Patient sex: M
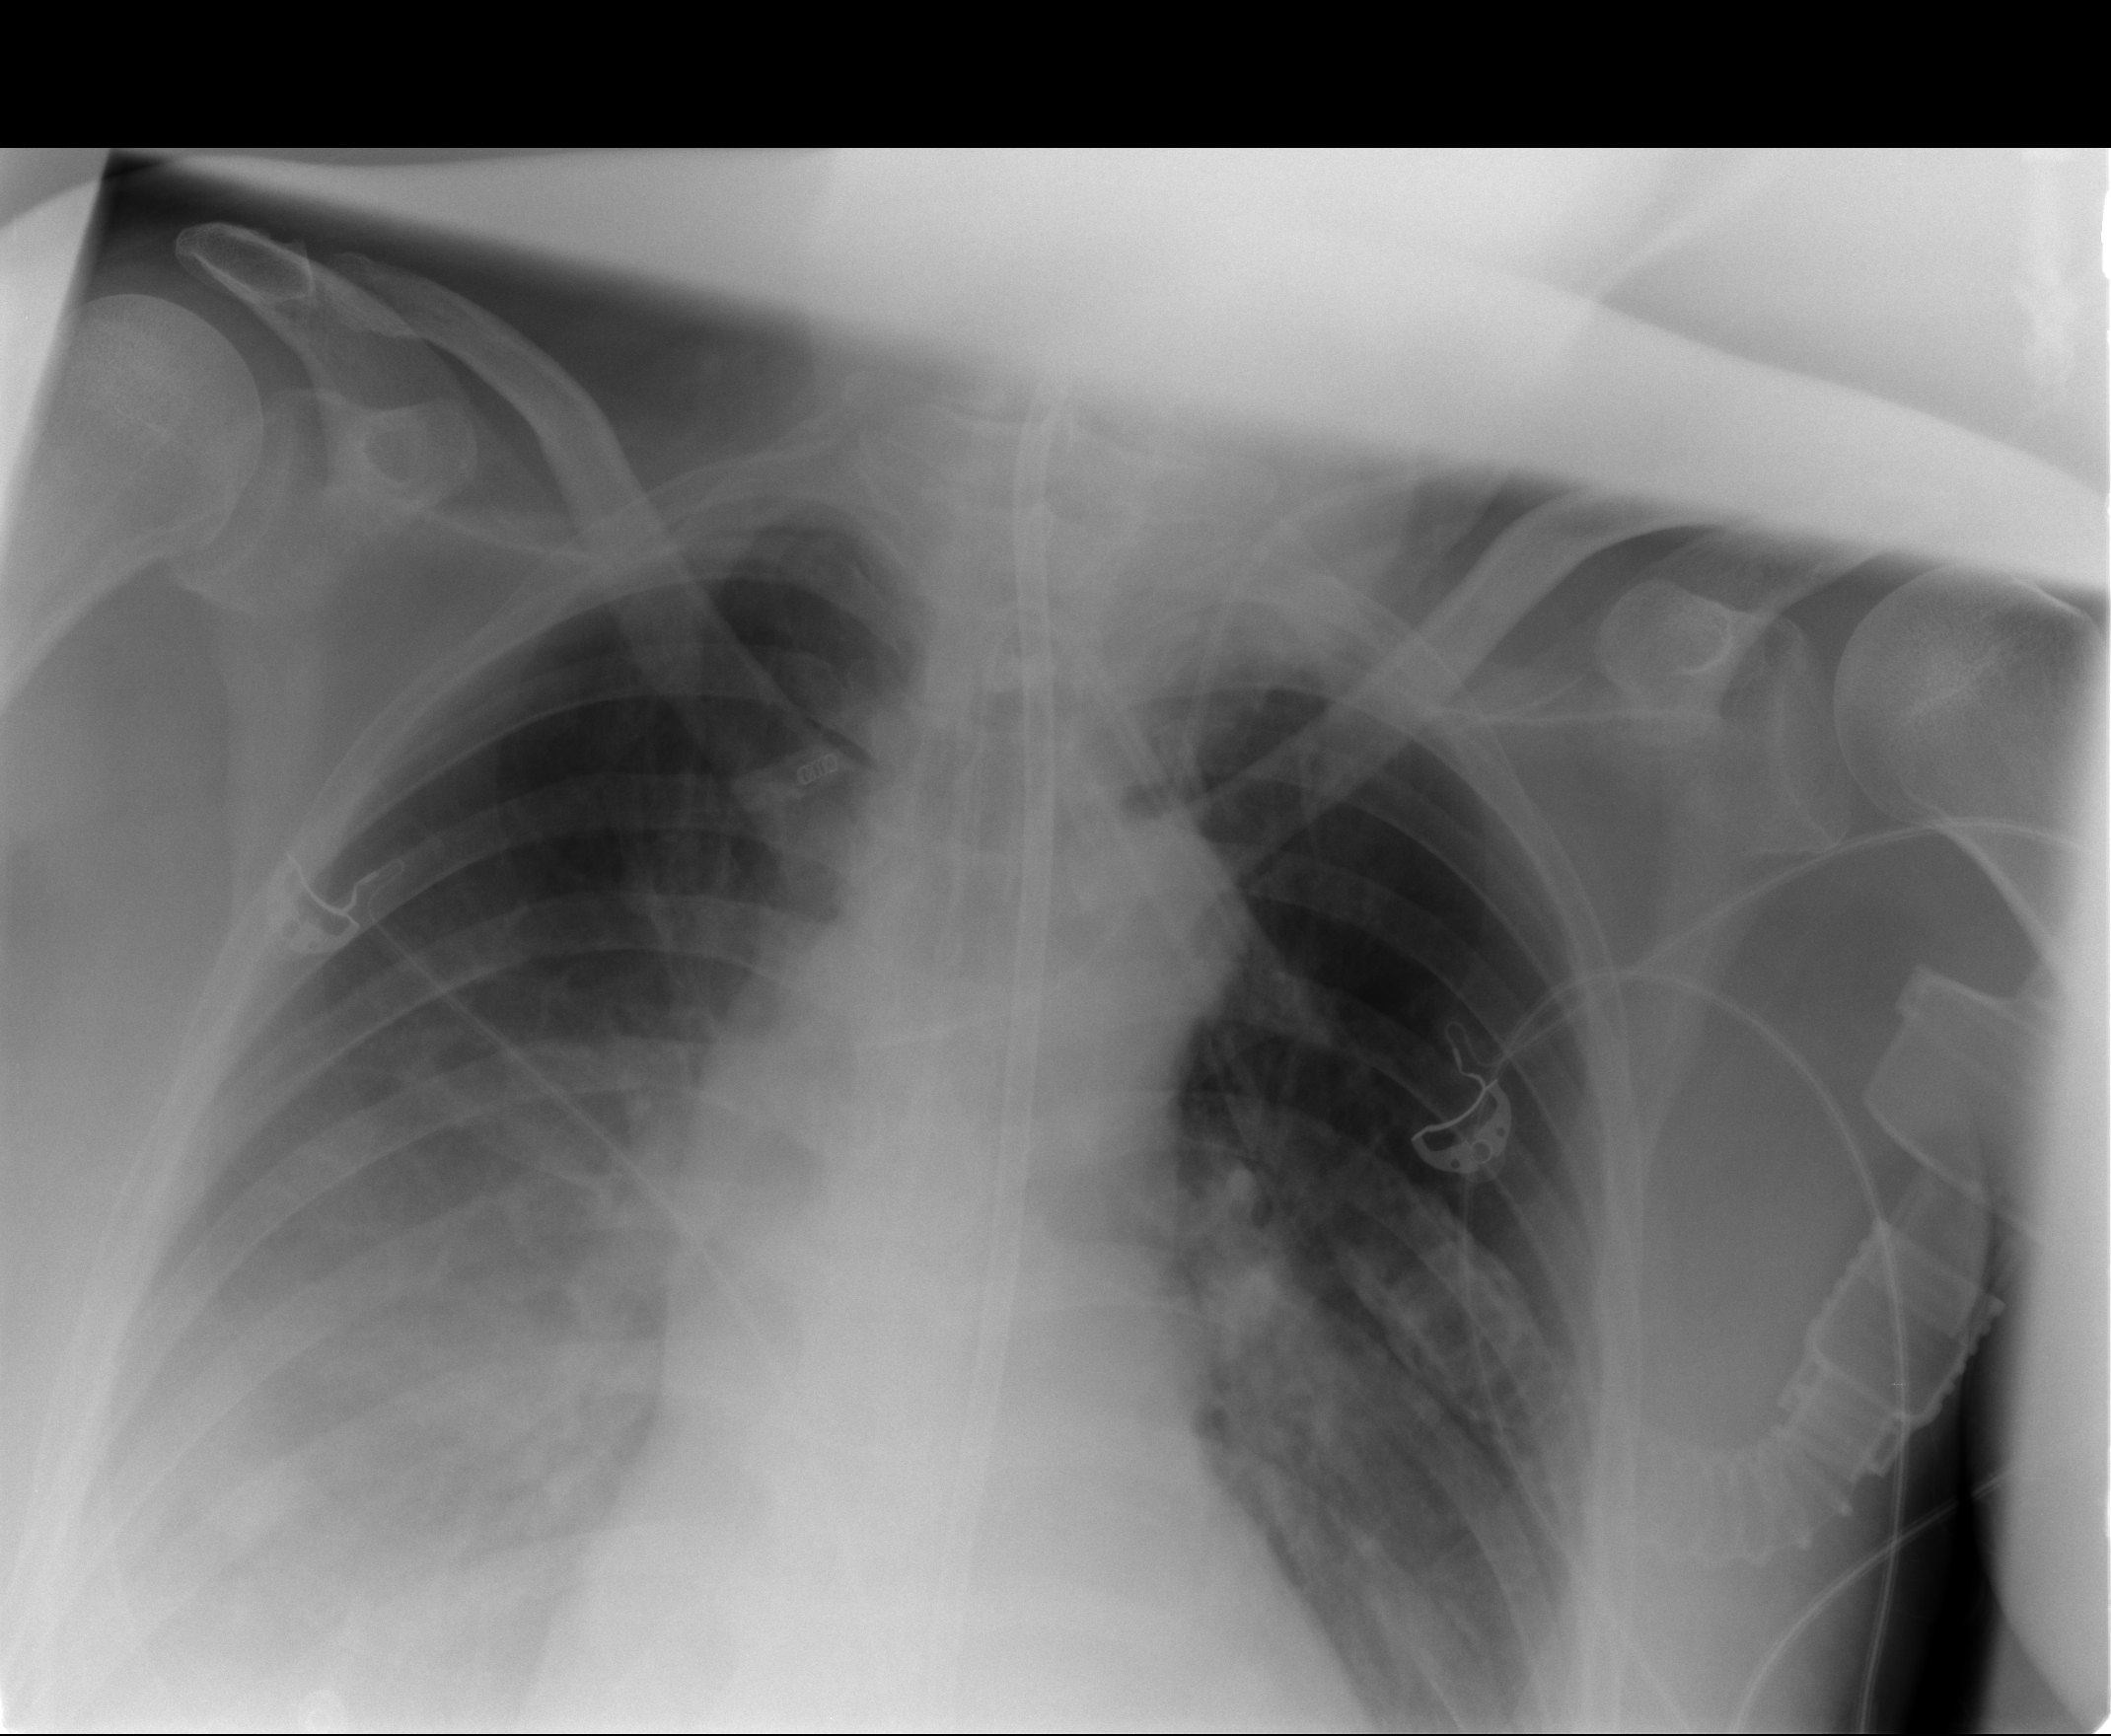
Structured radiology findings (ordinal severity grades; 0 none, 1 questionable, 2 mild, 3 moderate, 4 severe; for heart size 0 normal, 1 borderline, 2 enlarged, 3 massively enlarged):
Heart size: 0
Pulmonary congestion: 1
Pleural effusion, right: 3
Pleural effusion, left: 2
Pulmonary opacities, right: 0
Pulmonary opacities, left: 0
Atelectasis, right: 2
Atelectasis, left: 0